RGB frame:
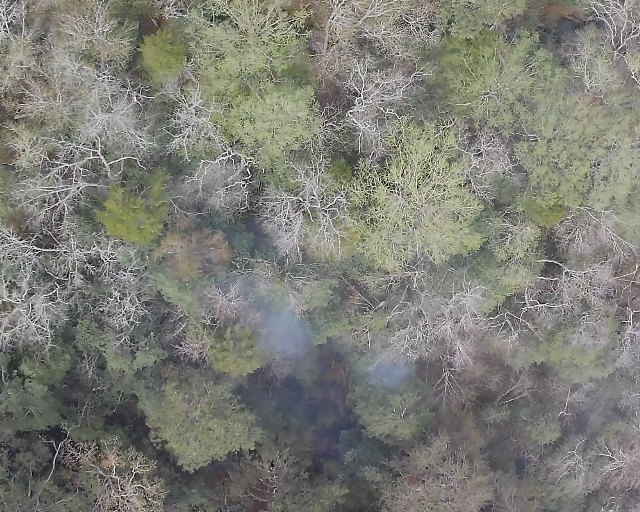
Thermal frame:
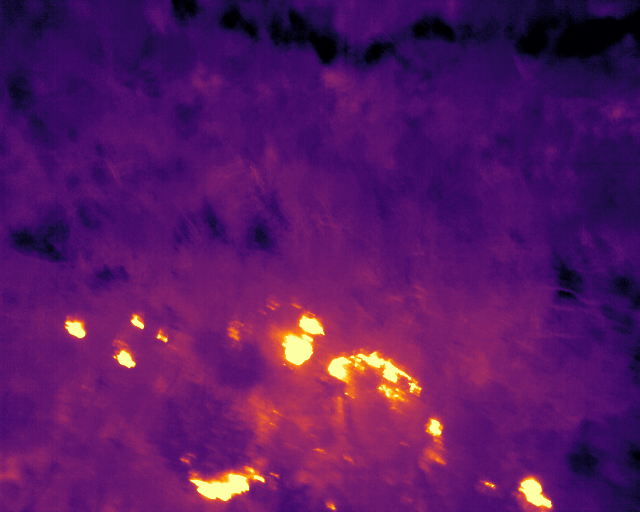
Captured: 2026-02-26 03:09:02
Pixels at or above 80 °C: 579 (fraction of frame: 0.001767)